Interaction volume radius: 10 \u00c5
Interaction volume height: 10 \u00c5
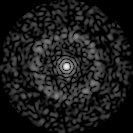
Disorder parameter: 0.8434